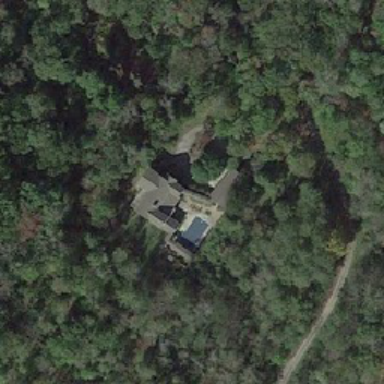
The house was surrounded by a dense forest .